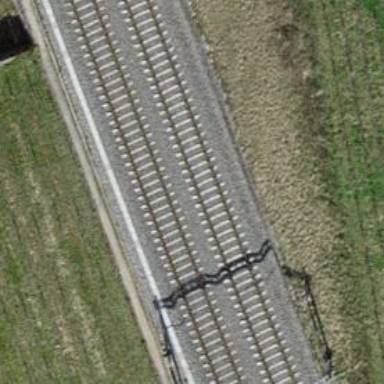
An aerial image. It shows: Single railway track with electrified contact line.